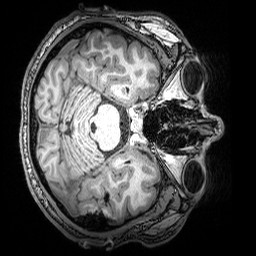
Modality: T1w
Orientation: axial
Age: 30
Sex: male
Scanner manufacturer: siemens
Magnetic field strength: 3 T
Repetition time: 2.53 s
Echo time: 0.00388 s